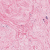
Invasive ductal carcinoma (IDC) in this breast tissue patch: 0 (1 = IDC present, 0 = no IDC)